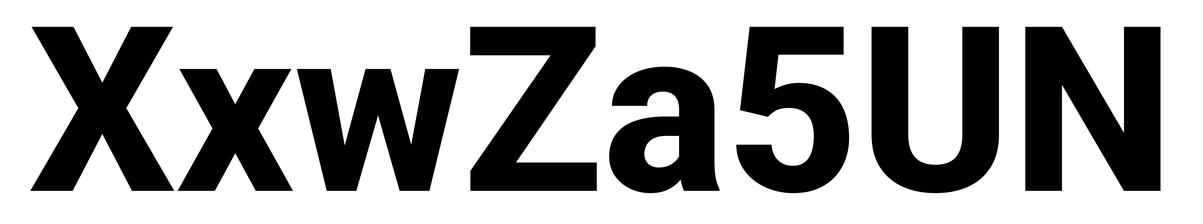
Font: Roboto_ExtraBold